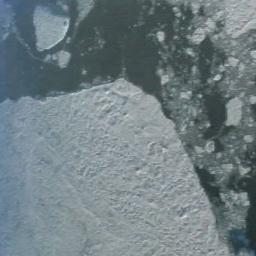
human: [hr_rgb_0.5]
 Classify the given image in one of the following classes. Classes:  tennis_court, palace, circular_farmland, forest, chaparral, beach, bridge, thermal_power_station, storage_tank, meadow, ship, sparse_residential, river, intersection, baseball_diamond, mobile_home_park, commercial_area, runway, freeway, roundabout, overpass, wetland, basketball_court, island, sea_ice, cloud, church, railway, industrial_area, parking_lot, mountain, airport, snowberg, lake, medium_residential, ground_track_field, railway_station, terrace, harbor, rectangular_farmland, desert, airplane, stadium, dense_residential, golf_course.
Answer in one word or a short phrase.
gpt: sea_ice